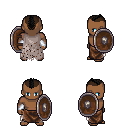
a pixel art fantasy rpg character, male body template, human, dark skin, gray tattered cape, robe skirt, black short mohawk hairstyle, white cloth bracers, shield, four views (front, back, left, right), 2x2 character sprite sheet, small pixel art, hard edges, no anti-aliasing